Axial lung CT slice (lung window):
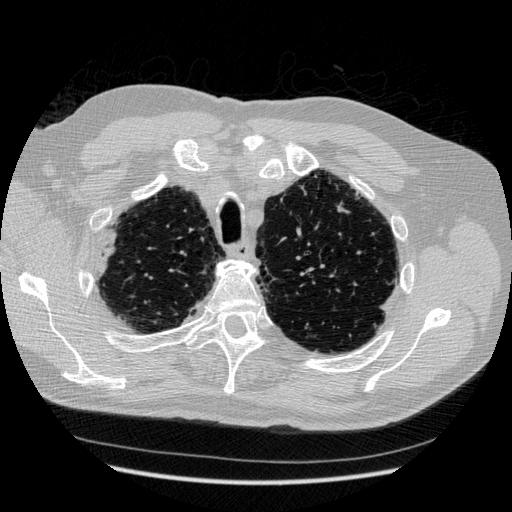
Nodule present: no